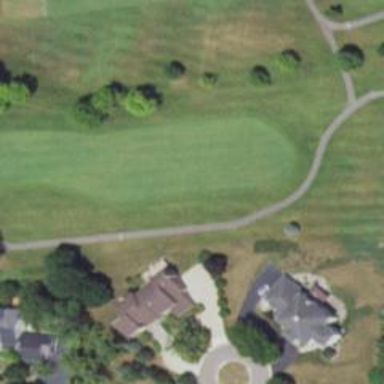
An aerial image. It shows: View of golf hole.